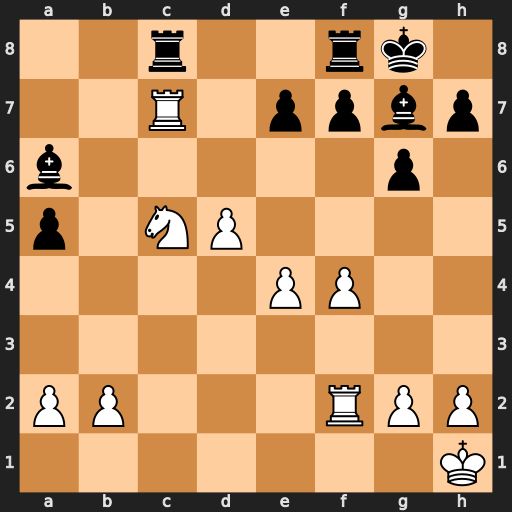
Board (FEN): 2r2rk1/2R1ppbp/b5p1/p1NP4/4PP2/8/PP3RPP/7K
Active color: w
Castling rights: -
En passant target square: -
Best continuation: Nxa6 Rxc7 Nxc7 Rc8 Rc2